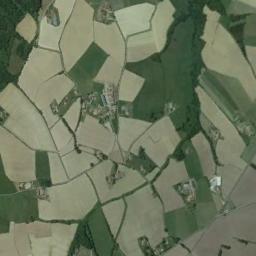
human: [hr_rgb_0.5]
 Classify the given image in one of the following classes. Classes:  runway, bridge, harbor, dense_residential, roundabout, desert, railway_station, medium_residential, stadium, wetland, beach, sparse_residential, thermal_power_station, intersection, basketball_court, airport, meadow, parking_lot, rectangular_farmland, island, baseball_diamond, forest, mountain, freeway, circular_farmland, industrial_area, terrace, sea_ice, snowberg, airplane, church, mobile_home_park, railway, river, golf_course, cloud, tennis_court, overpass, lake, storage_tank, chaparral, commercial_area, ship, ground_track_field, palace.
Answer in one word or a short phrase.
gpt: rectangular_farmland